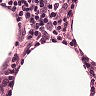
Metastatic tissue present: no